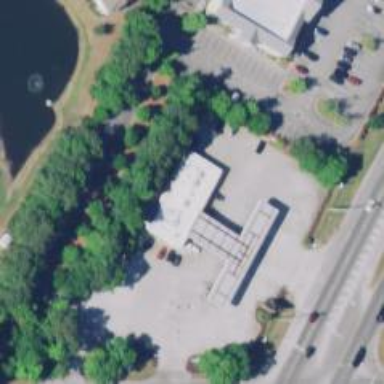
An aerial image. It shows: Convenience shop.